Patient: sex M, age 29
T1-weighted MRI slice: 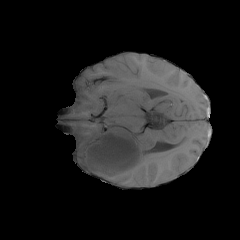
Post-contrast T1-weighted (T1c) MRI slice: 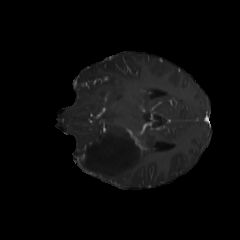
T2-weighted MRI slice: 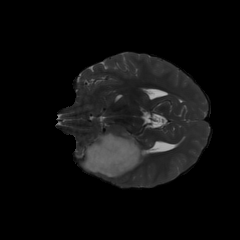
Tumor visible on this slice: yes
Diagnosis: Astrocytoma, IDH-mutant
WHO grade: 4